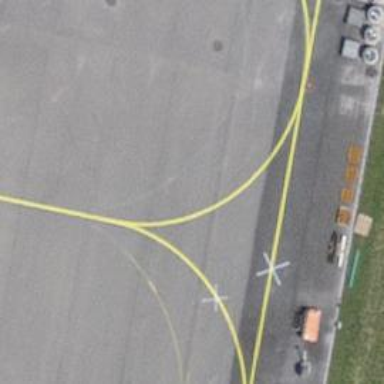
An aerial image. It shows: Image of taxiway at airport.